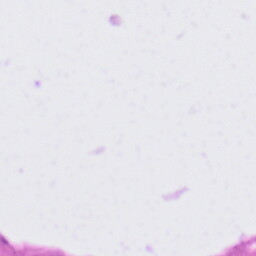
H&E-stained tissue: Tonsil